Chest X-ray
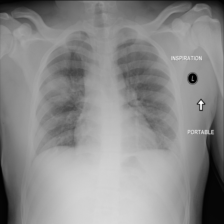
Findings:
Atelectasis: negative
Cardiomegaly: negative
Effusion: negative
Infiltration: positive
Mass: positive
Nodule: negative
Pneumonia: negative
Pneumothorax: negative
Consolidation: negative
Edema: negative
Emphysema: negative
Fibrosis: negative
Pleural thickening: negative
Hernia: negative